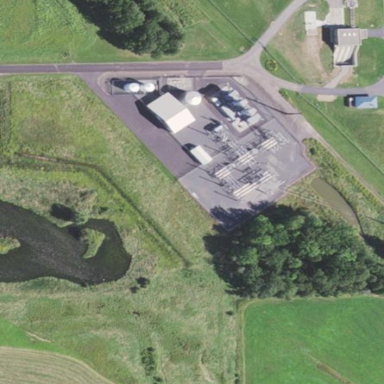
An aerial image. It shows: Power substation.